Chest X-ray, PA view. Patient: 44 years old, sex M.
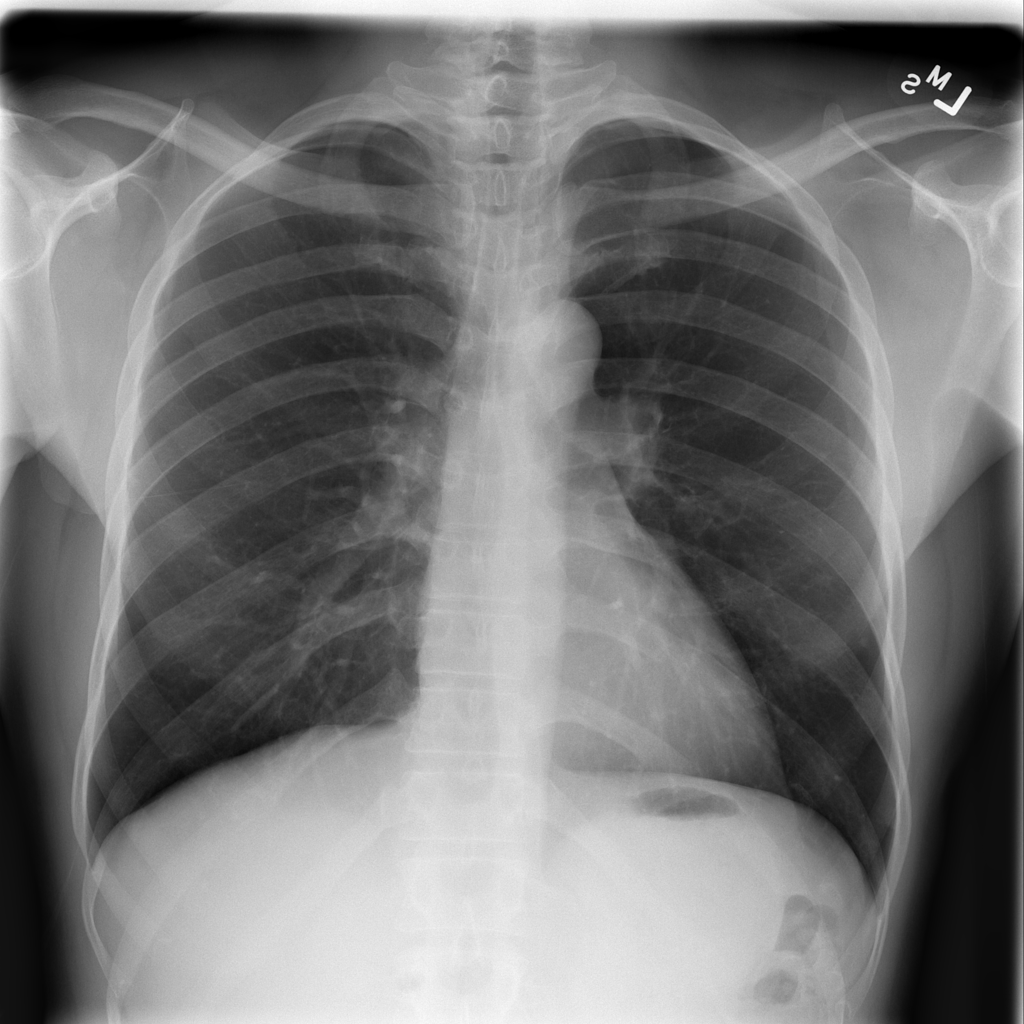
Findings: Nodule